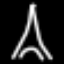
Label: The Eiffel Tower